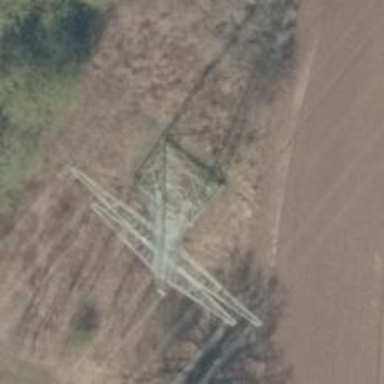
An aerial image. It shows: Power tower.